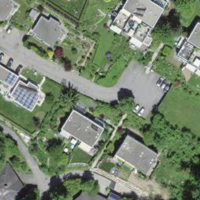
EUNIS habitat code: 55
Species observed at this site:
Lonicera acuminata